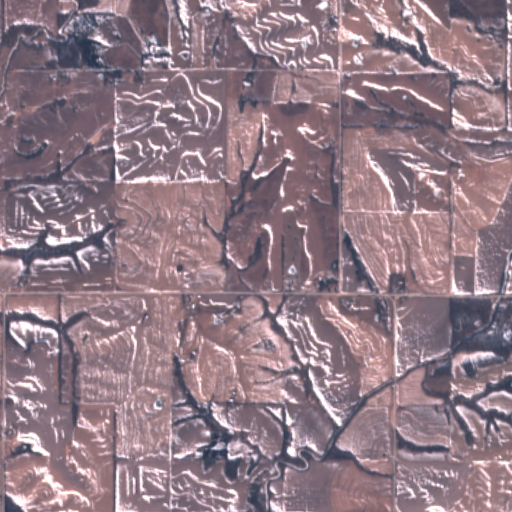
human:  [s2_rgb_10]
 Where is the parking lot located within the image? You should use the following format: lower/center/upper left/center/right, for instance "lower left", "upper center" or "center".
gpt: There is no parking lot in the image.